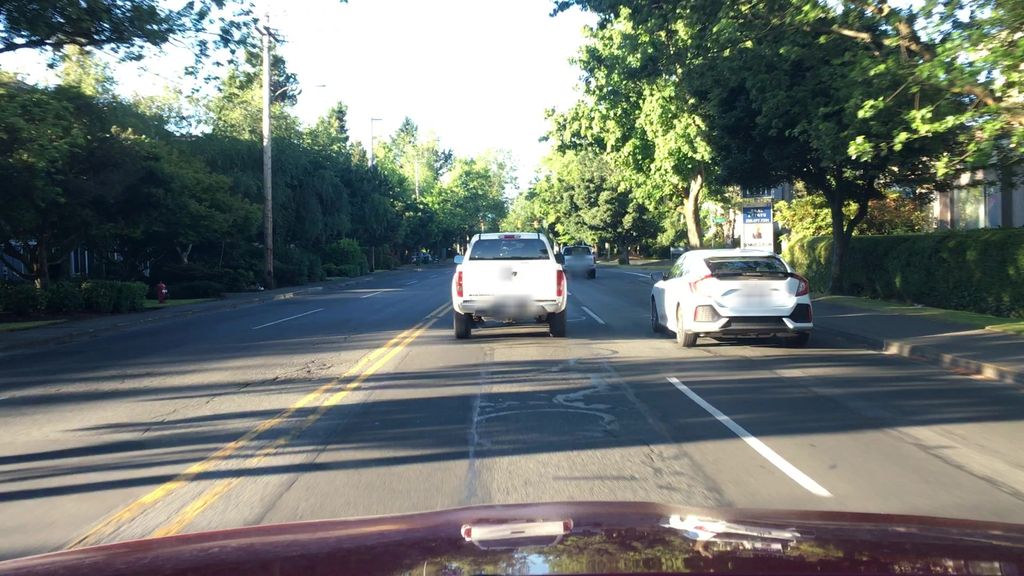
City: victoria